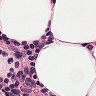
Metastatic tissue present: no